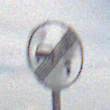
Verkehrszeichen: EndeVerbotUeberholenEinspurigeFahrzeuge
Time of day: Midday
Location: Outdoor (Nature)
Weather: PartlyCloudy
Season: NotSpecified
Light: Natural